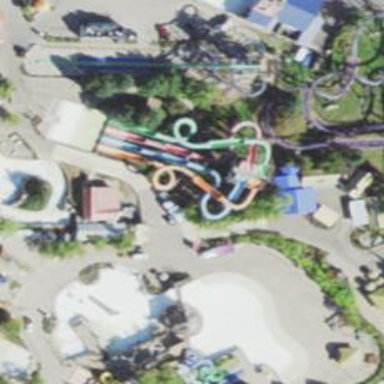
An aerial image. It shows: Water slide attraction.